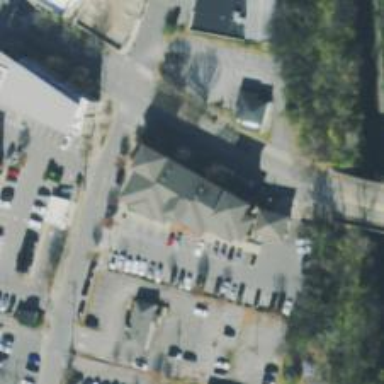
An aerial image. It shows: Healthcare clinic.